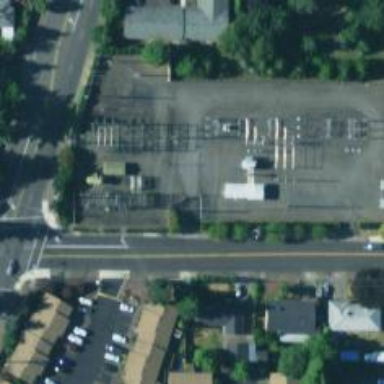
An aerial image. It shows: Power substation.